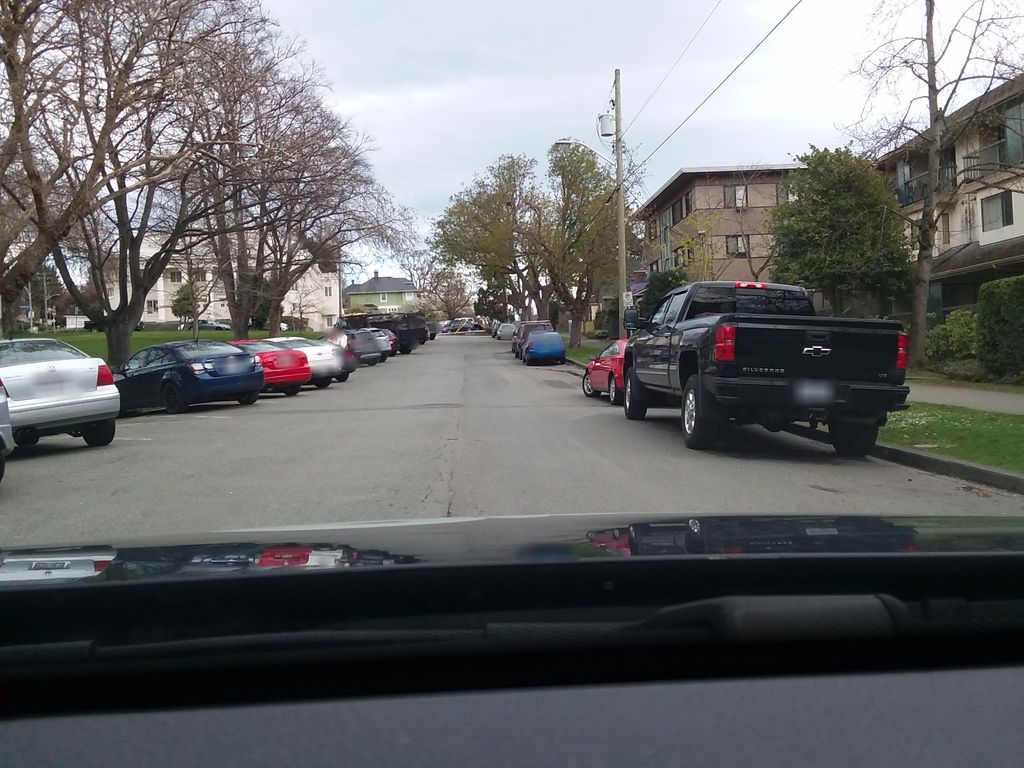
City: victoria